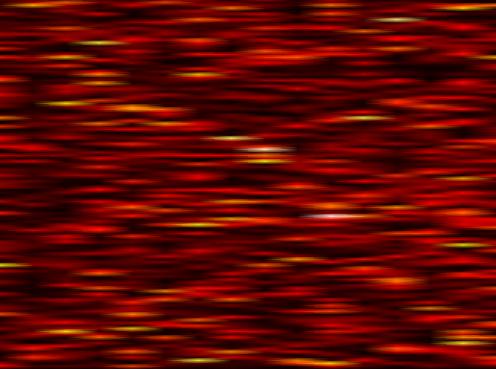
Label: WOLA